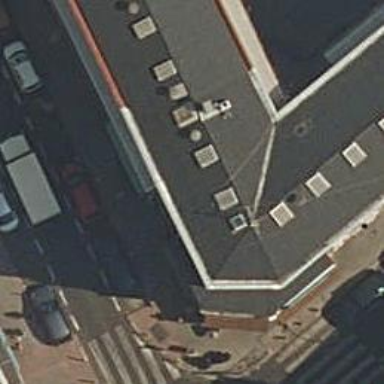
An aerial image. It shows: Greengrocer shop.